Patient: sex M, age 74
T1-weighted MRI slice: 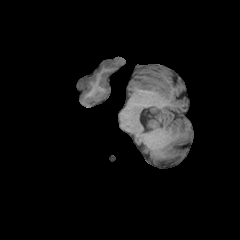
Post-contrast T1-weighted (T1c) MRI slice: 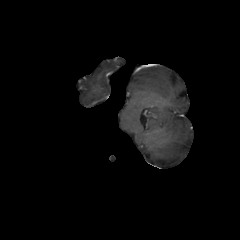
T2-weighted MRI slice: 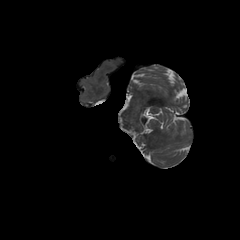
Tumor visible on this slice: no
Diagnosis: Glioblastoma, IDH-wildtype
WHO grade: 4